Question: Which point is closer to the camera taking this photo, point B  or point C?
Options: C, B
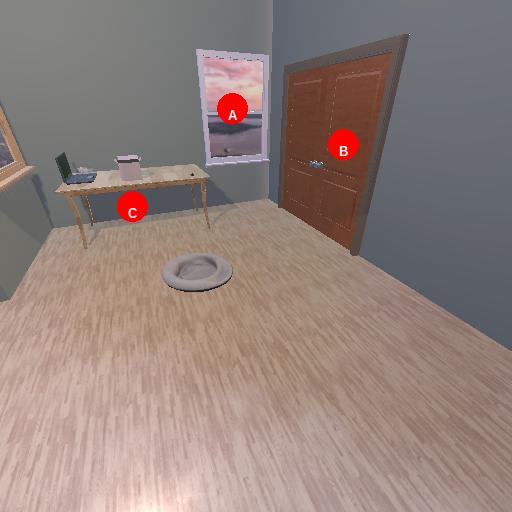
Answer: C